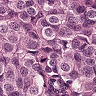
Metastatic tissue present: yes